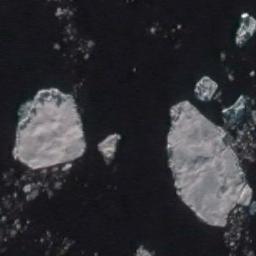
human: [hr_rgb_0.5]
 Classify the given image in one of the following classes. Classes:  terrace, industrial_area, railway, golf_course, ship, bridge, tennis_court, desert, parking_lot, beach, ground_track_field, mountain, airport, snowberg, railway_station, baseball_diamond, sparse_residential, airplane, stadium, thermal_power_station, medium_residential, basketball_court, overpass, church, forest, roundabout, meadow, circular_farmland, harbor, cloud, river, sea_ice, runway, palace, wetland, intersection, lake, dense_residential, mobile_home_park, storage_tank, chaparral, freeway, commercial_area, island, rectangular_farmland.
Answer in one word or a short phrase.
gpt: sea_ice